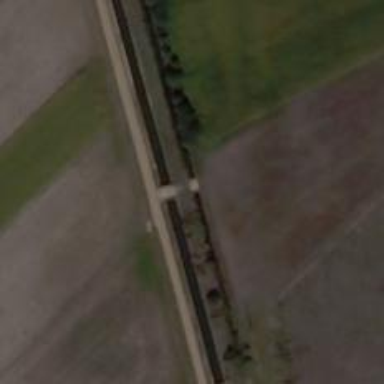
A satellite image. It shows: Track road with bridge.